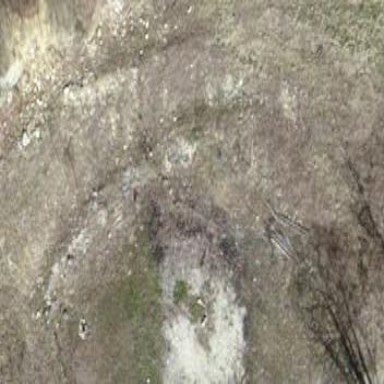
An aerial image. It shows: Historical charcoal pile.